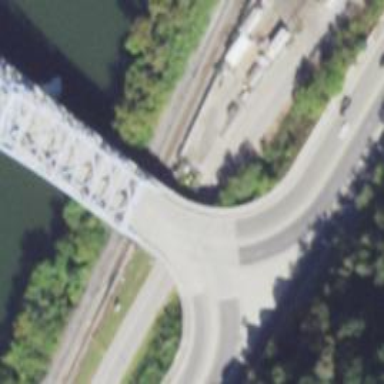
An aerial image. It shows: Primary link highway crossing bridge.